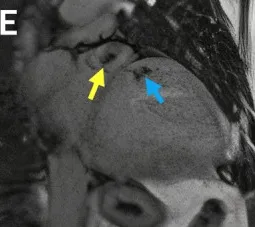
Blue arrows) that improved on the similar sequence repeated 30 minutes later. Arrows) consistent with microvascular obstruction.
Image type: radiology (mri)